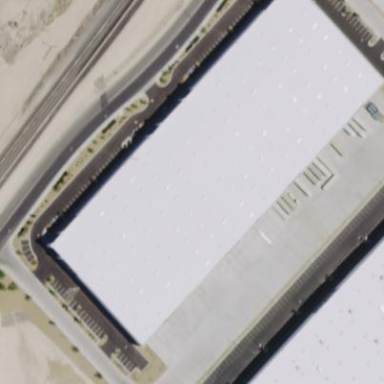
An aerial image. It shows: Warehouse building.